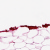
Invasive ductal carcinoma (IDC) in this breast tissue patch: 0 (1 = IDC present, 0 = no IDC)